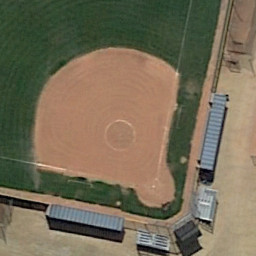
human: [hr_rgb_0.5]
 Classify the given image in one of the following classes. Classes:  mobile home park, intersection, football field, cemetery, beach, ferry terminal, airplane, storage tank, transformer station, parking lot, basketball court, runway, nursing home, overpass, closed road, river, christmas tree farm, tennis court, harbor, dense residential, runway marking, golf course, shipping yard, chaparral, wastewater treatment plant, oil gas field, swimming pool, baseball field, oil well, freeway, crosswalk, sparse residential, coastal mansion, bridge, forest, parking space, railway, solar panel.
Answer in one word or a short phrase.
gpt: baseball field